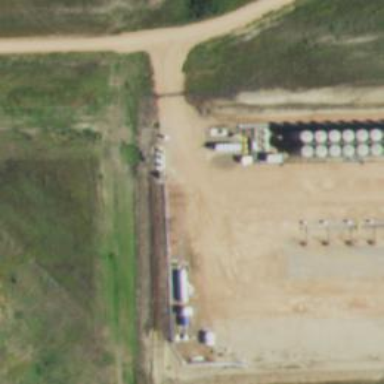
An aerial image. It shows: Storage tank with man-made structure.